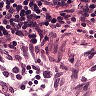
Metastatic tissue present: no